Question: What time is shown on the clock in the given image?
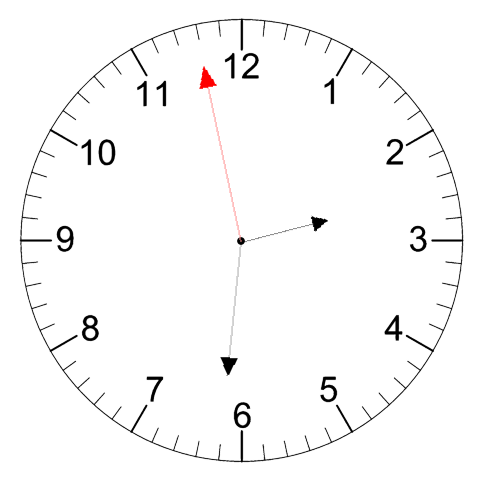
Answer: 02:30:58